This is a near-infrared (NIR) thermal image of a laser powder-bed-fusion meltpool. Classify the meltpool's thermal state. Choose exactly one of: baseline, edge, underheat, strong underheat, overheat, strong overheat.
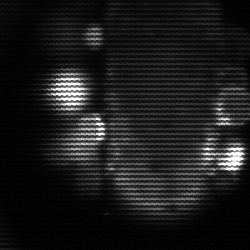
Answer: strong underheat